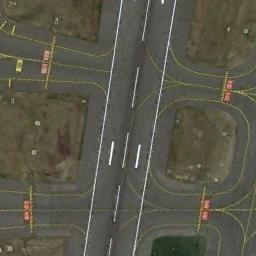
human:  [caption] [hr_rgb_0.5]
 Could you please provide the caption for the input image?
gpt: Next to many complex staggered runways are large green lawns with white short and thick markings on the runway .

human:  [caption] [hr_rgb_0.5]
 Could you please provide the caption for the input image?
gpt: The runway connects some other roads .

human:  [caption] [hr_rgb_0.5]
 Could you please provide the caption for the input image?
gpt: The grass is around the runway .

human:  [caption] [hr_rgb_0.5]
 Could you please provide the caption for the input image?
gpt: The runway is on the bare land next to the grass .

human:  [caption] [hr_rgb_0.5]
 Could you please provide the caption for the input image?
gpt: There are some brown bare land beside the runway .